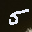
Label: 5